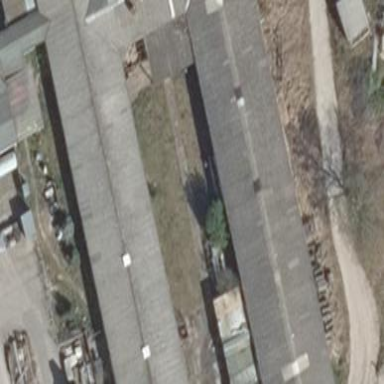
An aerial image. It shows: Commercial building with gabled roof.